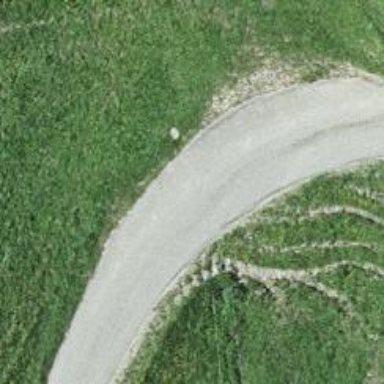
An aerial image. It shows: Passing place on the road.